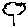
Label: tree